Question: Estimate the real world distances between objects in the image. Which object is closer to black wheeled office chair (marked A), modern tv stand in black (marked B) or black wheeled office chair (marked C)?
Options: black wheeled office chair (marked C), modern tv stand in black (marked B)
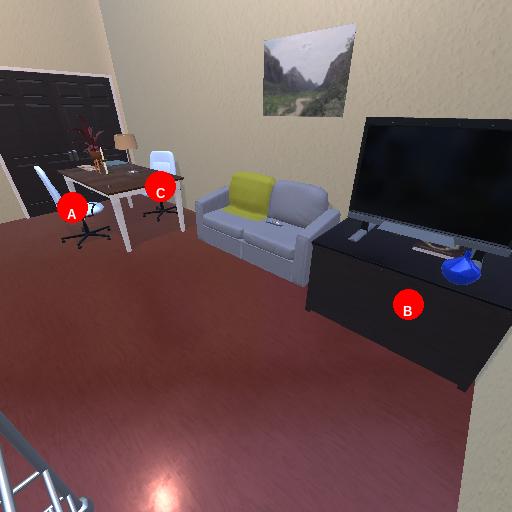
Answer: black wheeled office chair (marked C)